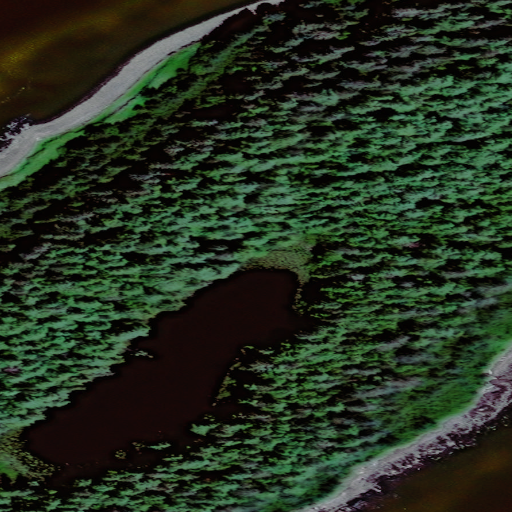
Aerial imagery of island in Alaska named Little Green Island containing only unknown